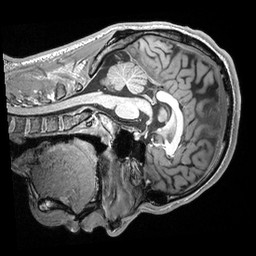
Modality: T1w
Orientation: sagittal
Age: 18
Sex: male
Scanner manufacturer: siemens
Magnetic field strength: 3 T
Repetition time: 2.53 s
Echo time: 0.00298 s